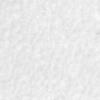
Label: no_change